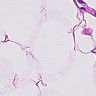
Metastatic tissue present: no